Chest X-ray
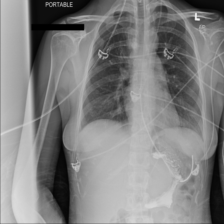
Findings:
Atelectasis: negative
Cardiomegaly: negative
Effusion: negative
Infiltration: negative
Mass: negative
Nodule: negative
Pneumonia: negative
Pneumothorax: negative
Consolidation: negative
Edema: negative
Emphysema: negative
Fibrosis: negative
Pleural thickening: negative
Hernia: negative